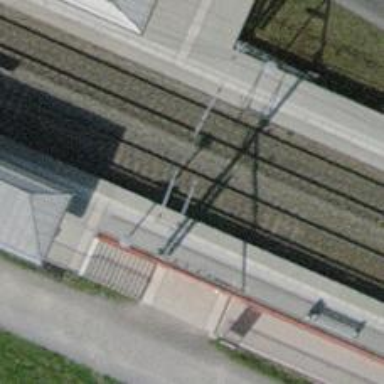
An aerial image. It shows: Single railway track with electrified contact line.